一年级 · 算术
看图列式计算，正确的是（）。

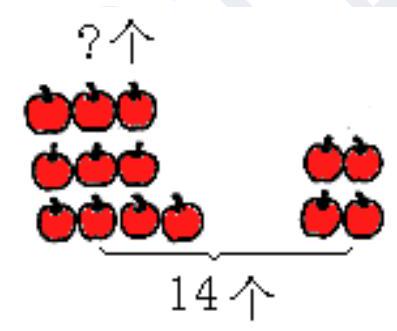
A. $14+4=18$
B. $14-4=10$
C. $14-10=4$
D. $10+4=14$
答案: B